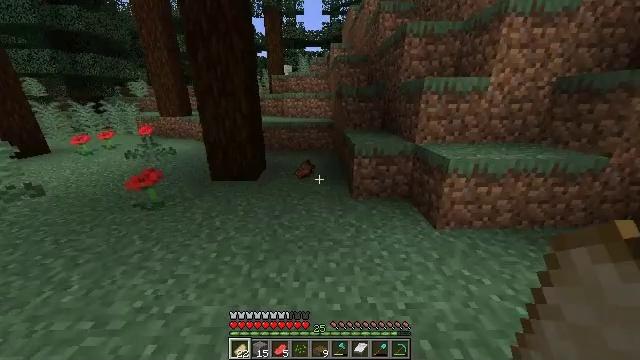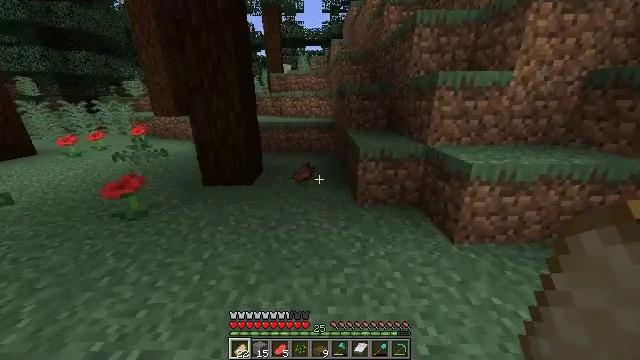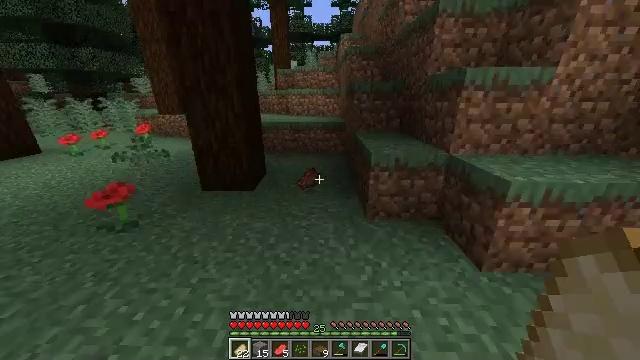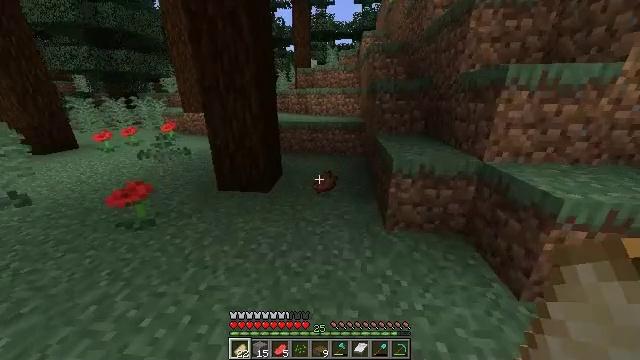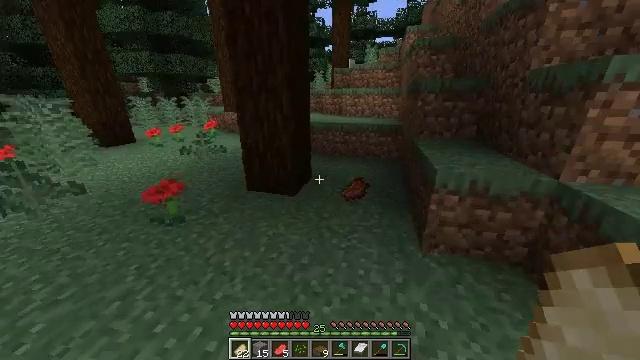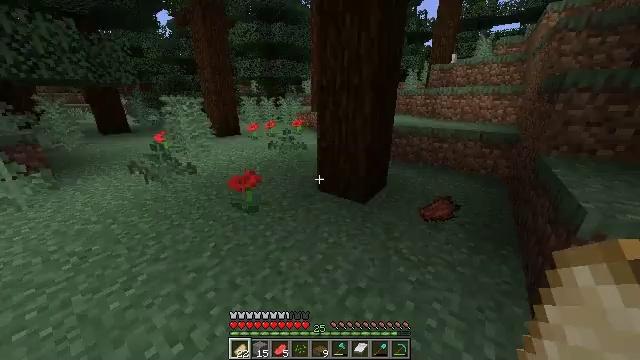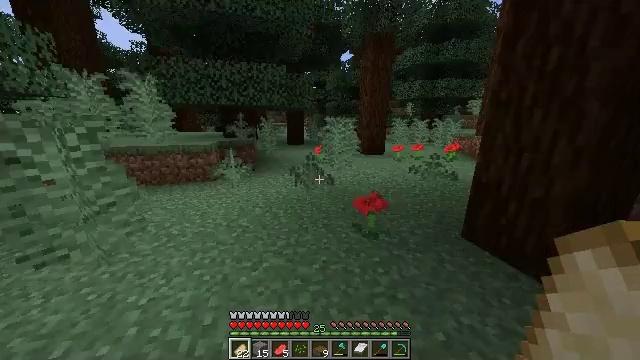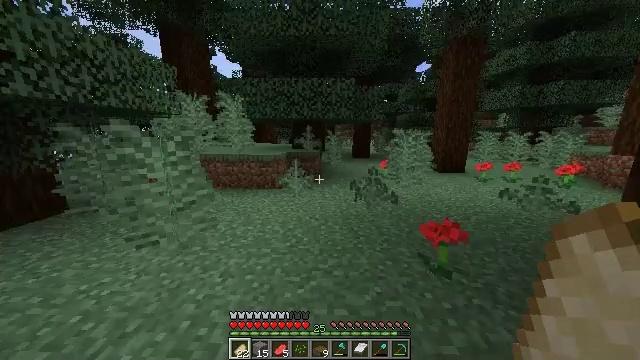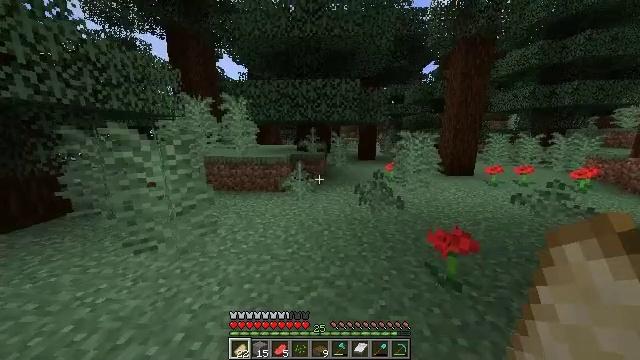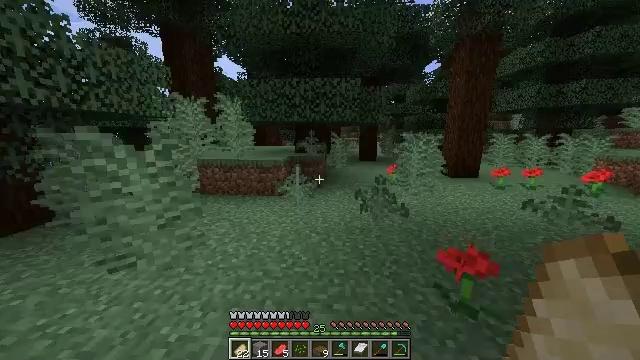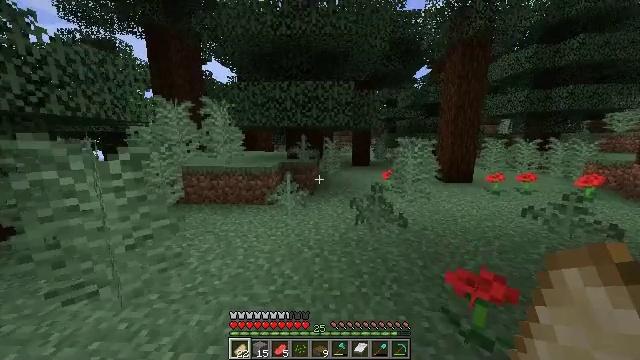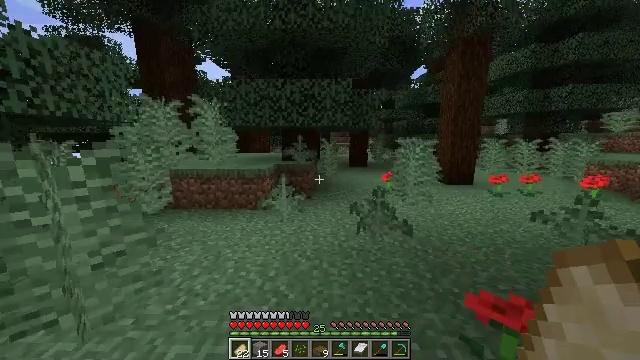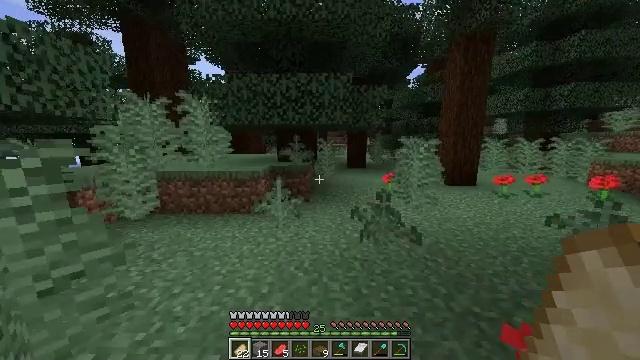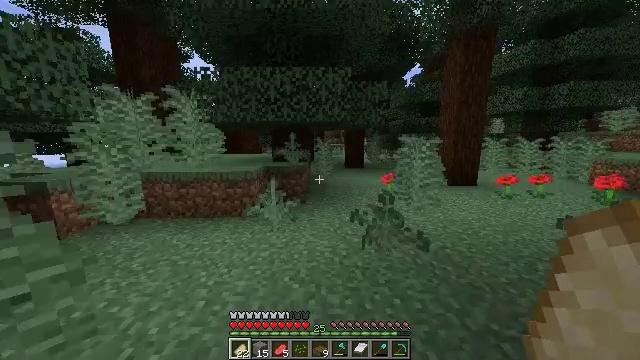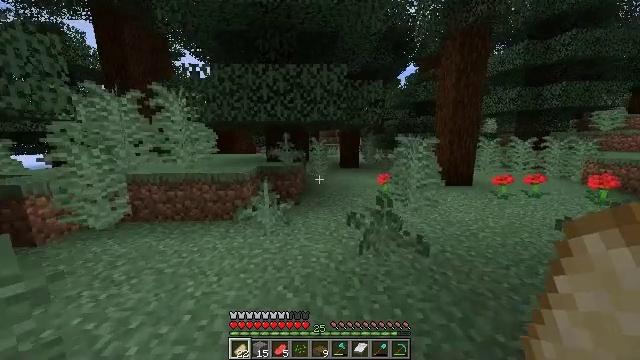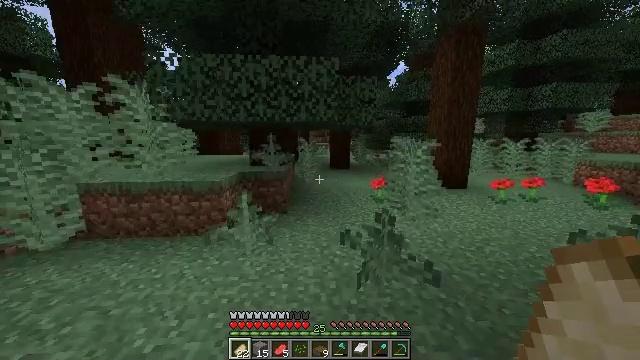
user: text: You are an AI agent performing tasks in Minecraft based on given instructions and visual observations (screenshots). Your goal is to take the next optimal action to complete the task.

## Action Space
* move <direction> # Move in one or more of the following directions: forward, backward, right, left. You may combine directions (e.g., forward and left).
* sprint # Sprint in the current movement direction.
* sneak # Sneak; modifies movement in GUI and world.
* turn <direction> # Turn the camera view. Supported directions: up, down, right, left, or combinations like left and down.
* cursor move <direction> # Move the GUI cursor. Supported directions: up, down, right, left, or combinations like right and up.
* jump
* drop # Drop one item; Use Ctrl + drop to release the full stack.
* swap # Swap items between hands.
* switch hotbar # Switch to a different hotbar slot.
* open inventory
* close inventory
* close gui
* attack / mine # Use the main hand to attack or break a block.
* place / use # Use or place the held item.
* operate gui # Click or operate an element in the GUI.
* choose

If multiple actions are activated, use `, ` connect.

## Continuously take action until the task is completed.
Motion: motion action
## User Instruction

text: Collect the large fern.
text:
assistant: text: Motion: move forward
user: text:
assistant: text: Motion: move forward, turn left
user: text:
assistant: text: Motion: move forward, turn left
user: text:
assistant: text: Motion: move forward, turn left
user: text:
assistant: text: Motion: move forward, turn left
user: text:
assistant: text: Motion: move forward, turn left and up
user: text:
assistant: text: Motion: move forward, turn left and up
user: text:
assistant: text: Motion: move forward, turn left
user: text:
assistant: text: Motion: move forward, sprint
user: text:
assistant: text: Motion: move forward, sprint, turn right and up
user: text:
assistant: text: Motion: move forward, sprint
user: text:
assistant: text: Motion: move forward, sprint
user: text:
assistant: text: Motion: move forward, sprint
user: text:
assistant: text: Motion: move forward, turn right
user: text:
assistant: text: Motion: move forward, turn right
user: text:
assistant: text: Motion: move forward, turn right
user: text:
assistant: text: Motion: move forward, turn right
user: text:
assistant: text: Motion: move forward, turn right and down
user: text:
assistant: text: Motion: move forward, turn right and down, jump
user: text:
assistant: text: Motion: move forward, jump
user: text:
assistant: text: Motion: move forward and move right, jump
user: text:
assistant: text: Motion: move forward and move right, jump
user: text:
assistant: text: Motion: move forward and move right, turn left
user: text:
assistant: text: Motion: move forward and move right, turn left
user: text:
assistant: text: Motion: move forward and move right, turn left
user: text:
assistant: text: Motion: move forward and move right, turn left
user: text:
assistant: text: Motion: move forward and move right, sprint
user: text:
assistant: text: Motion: move forward, sprint
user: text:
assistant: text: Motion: move forward, sprint
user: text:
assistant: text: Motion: move forward, sprint